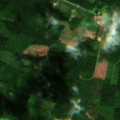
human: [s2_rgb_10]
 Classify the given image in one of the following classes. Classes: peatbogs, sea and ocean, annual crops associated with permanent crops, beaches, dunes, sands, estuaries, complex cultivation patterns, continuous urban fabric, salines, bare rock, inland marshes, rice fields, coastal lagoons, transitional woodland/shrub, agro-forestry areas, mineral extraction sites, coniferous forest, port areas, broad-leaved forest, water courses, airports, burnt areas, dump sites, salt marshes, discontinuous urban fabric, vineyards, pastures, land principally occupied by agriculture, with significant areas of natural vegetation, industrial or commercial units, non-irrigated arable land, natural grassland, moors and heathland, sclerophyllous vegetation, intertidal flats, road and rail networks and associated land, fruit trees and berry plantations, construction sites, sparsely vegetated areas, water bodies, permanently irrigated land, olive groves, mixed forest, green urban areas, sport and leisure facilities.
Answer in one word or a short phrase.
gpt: land principally occupied by agriculture, with significant areas of natural vegetation, broad-leaved forest, coniferous forest, mixed forest, transitional woodland/shrub